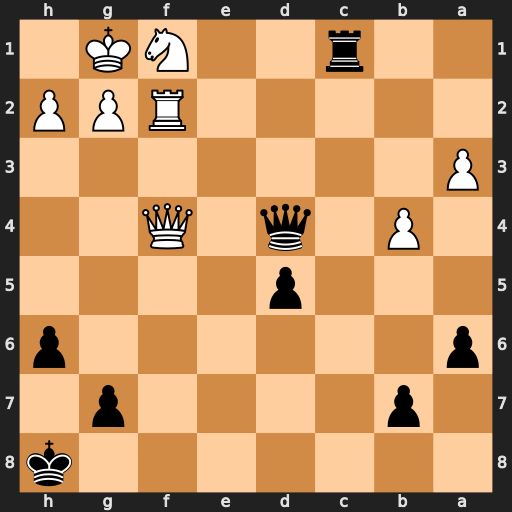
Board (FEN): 7k/1p4p1/p6p/3p4/1P1q1Q2/P7/5RPP/2r2NK1
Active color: b
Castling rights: -
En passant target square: -
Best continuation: Rxf1+ Kxf1 Qd1#